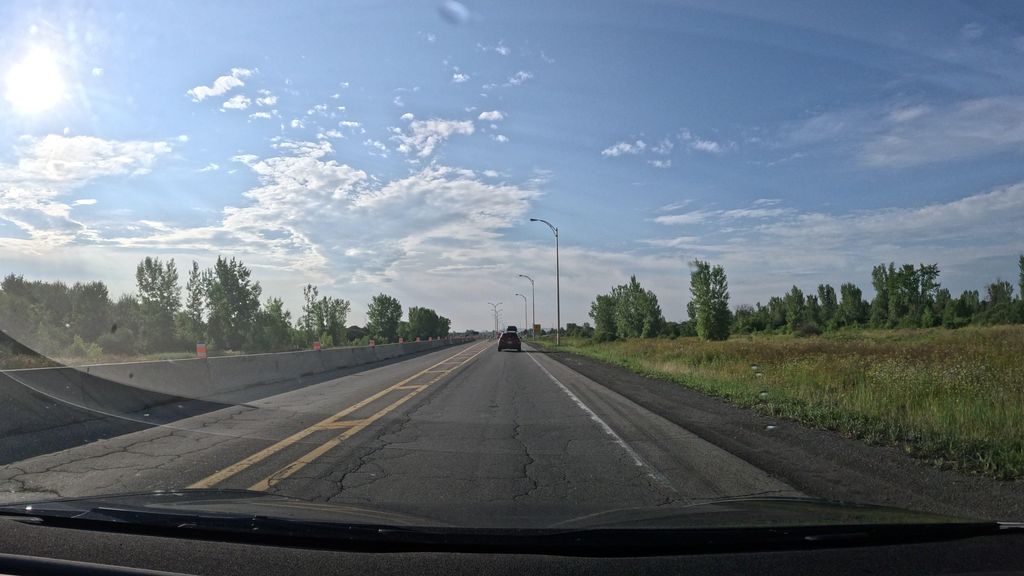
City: montreal